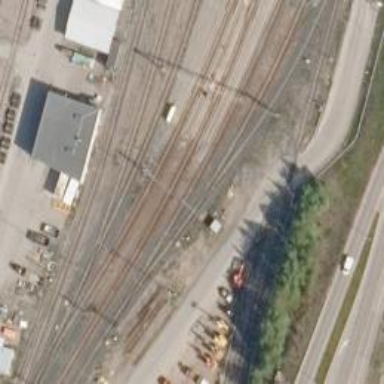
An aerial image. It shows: Railway yard with electrified contact lines.